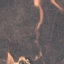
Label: HerbaceousVegetation